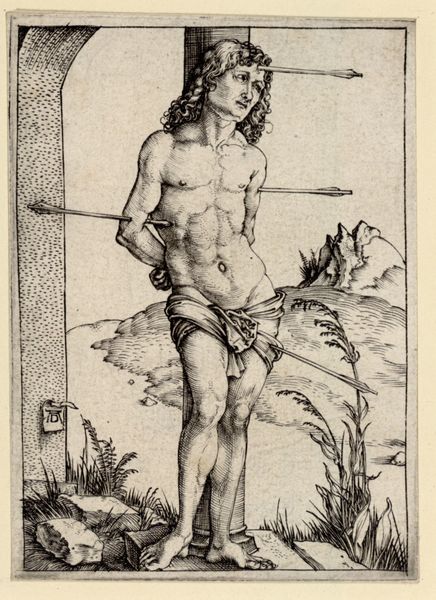
Titel: Der heilige Sebastian an der Säule
Künstler: Albrecht Dürer
Standort: Wien
Institution: Albertina, Wien
Schlagwörter: berg, kopf, körper, lendenschurz, mann, nackt, landschaft, fenster, frau, stirn, säule, zeichnung, blick, gras, tuch, weg, architektur, hinrichtung, mensch, mord, stehen, stein, steine, tod, tot, gräser, hügel, haare, lange haare, pflanze, pflanzen, locken, beine, bogen, fels, mauer, füsse, balken, stufe, nabel, halbnackt, nagel, blut, kreuz, religion, torbogen, pfahl, druck, stich, jesus, ostern, leid, leiden, schmerz, heiliger, grashalm, dürer, heilig, schütze, pfeil, pfeile, schuss, albrecht dürer, sebastian, gefesselt, dürrer, durchbohrt, ber, heiliger sebastian, leidend, albrecht dürrer, wund, pfeilge, hheiliger sebastian